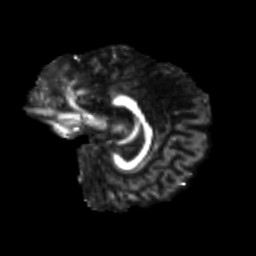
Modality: FA
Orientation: sagittal
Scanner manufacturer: siemens
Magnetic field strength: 3 T
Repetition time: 9.2 s
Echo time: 0.084 s